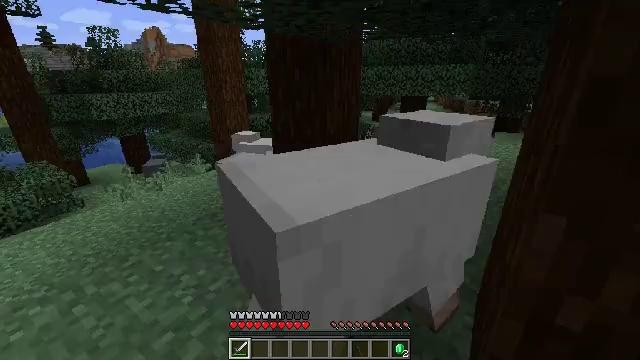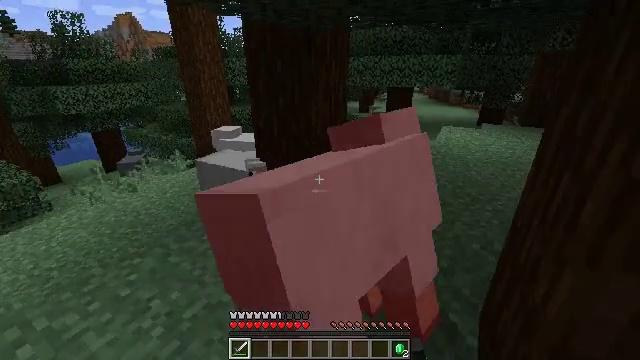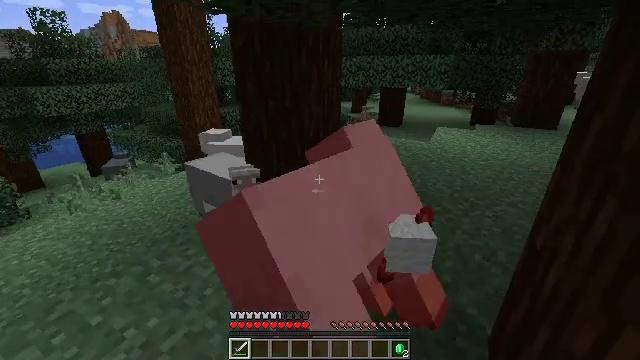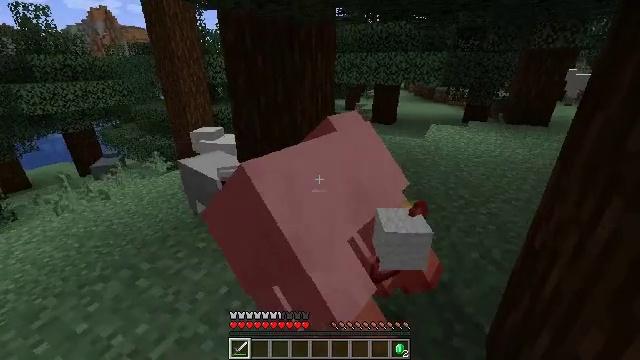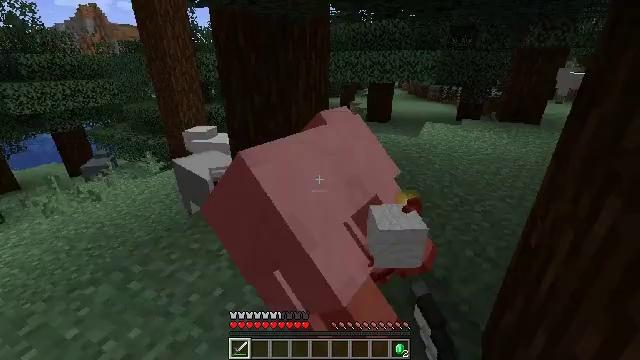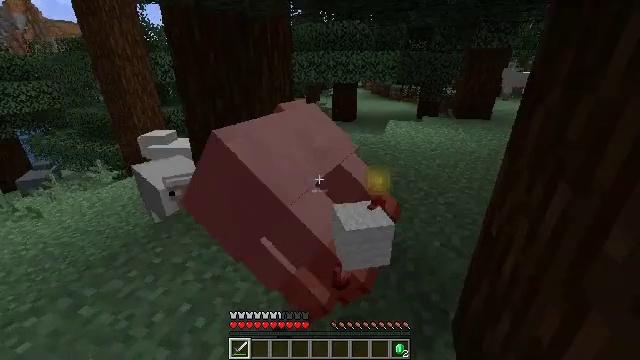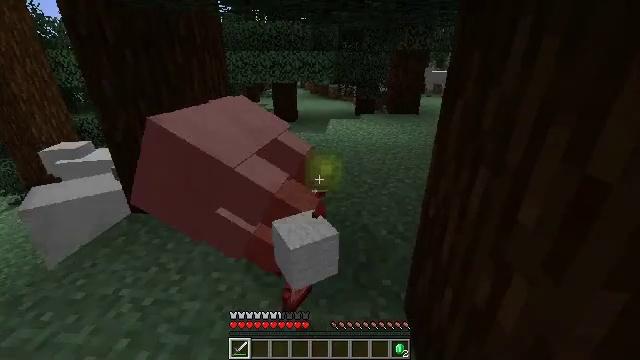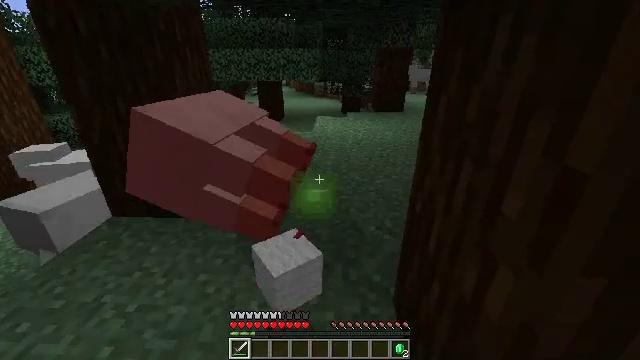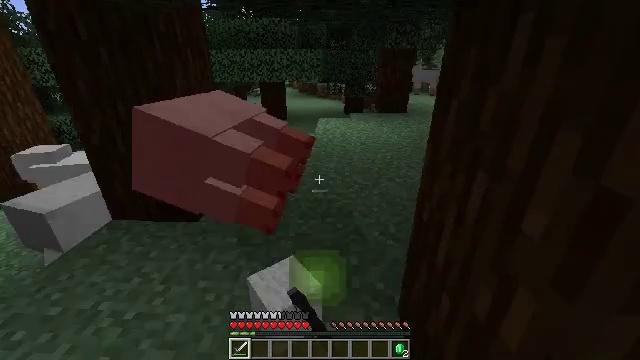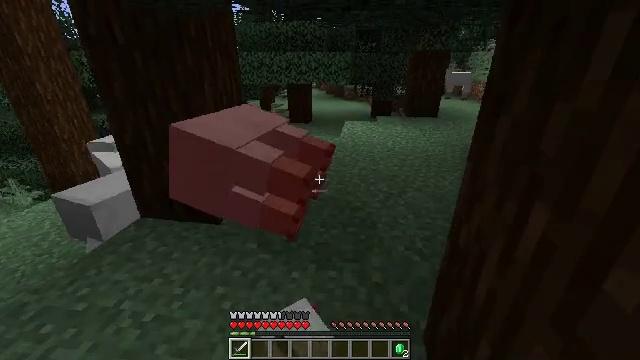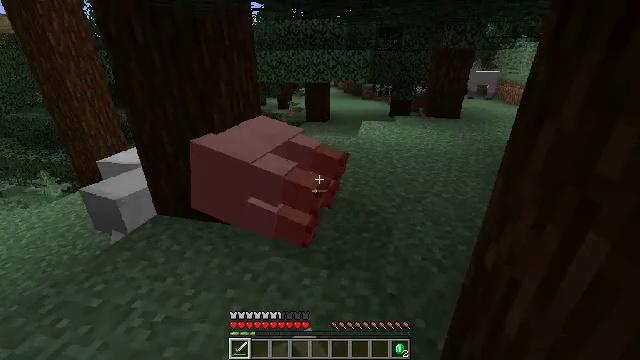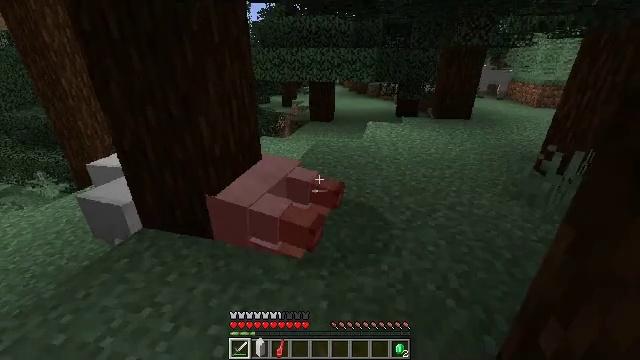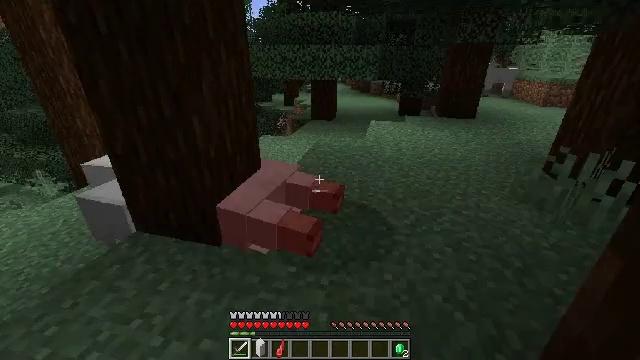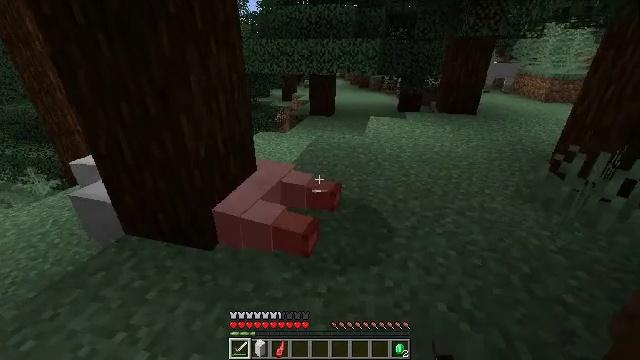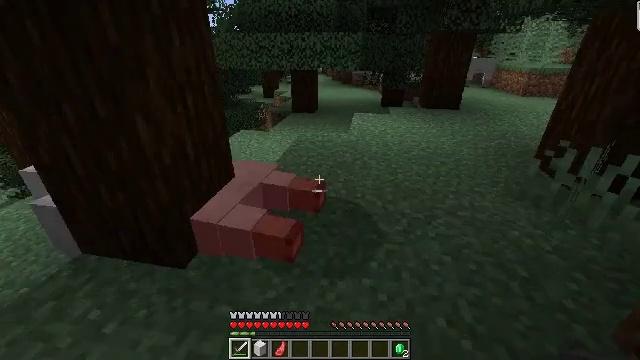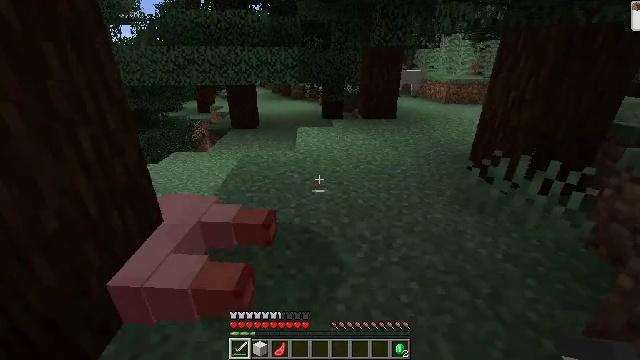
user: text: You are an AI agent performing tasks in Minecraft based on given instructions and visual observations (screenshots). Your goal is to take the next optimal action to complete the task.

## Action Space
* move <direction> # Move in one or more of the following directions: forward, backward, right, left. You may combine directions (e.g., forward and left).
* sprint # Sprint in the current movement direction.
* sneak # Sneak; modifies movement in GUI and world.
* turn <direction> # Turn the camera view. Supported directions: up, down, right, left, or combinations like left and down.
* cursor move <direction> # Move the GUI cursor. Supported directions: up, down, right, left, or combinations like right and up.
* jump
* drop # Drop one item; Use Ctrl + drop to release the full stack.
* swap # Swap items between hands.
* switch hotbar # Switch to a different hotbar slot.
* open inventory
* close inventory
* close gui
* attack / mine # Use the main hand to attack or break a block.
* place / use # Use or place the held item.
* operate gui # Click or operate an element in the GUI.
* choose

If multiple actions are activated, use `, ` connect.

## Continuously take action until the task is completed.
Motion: motion action
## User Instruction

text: Punch the spruce leaves to get saplings.
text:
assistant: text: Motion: move forward, turn right and down
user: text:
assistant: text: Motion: turn right
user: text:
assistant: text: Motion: turn right, attack / mine
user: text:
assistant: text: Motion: turn right, attack / mine
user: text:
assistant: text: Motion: turn right
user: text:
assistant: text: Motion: turn right
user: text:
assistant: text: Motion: turn right, attack / mine
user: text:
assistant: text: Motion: move forward
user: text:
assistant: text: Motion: move forward, turn left
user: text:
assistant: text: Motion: move forward, turn left
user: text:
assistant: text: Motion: move forward, turn left
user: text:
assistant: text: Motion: move forward
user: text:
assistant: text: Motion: move forward, turn down
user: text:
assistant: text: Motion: move forward, turn right
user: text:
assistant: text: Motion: move forward, turn right and up
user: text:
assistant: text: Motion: move forward, turn right and up
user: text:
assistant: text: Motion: move forward, turn right and up
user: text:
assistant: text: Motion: move forward, sprint, turn right and up
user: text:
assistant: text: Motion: move forward, sprint, turn right and up
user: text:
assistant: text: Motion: move forward, sprint
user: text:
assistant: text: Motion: move forward, sprint
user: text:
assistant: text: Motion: move forward, sprint
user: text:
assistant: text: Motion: move forward, sprint, turn left
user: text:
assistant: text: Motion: move forward, sprint
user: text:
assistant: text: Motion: move forward, sprint
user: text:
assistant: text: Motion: move forward, sprint
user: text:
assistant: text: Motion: move forward, sprint
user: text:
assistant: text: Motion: move forward, sprint
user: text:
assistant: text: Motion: move forward, sprint
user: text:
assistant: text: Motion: move forward, sprint